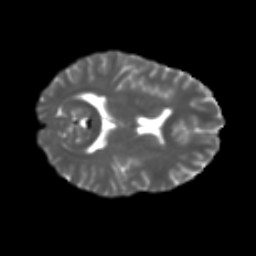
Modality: T2w
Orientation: axial
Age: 29
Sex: female
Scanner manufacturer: ge
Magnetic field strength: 3 T
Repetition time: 7.8 s
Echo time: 0.0606 s